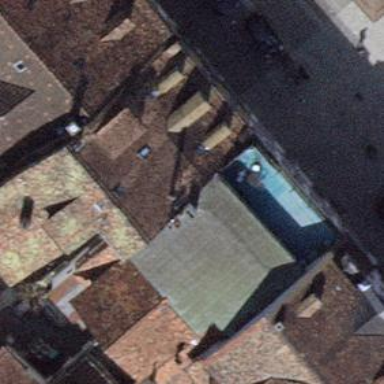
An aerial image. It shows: Restaurant.